Interaction volume radius: 5 \u00c5
Interaction volume height: 40 \u00c5
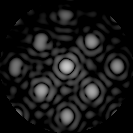
Disorder parameter: 0.155